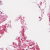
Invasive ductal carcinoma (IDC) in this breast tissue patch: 0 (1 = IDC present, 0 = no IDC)